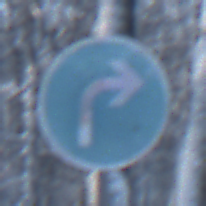
Verkehrszeichen: VorgeschriebeneFahrtrichtungRechts
Umgebung: Outdoor, Nature
Tageszeit: MorningAfternoon
Wetter: Clear
Licht: Natural
Jahreszeit: Winter
Kontrast: LowContrast